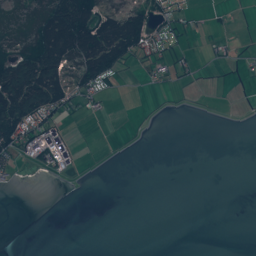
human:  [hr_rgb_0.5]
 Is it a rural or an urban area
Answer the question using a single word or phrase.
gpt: rural

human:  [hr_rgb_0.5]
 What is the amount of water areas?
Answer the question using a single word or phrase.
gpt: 12

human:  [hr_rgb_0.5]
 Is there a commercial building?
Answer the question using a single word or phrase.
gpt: yes

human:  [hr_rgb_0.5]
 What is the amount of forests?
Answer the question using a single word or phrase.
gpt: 23

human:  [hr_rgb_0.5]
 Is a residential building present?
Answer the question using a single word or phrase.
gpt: yes

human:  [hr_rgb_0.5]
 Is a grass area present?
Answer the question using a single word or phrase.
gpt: yes

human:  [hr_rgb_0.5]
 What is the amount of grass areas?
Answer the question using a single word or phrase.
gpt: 167

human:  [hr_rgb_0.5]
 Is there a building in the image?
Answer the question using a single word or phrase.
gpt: yes

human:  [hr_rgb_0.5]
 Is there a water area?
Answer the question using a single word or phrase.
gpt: yes

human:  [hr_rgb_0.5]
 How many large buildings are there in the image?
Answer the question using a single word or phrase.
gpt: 0

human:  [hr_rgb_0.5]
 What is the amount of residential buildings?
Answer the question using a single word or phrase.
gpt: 191

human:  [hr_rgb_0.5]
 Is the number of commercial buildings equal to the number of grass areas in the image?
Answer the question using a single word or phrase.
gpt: no

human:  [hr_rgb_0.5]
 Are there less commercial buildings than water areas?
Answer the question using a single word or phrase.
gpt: no

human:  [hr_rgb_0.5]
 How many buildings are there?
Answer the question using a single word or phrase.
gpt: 222

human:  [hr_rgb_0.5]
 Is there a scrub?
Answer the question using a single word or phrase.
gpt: yes

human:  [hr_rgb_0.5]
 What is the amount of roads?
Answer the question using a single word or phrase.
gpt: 127

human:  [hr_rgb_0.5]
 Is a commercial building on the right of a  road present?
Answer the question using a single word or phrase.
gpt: yes

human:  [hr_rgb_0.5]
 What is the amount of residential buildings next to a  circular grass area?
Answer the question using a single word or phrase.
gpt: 0

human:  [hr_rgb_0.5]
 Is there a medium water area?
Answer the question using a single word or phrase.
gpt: yes

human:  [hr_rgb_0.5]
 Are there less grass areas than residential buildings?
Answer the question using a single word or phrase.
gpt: yes

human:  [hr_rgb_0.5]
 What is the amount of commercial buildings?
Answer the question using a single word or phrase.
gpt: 28

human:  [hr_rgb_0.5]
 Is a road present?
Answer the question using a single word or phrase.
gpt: yes

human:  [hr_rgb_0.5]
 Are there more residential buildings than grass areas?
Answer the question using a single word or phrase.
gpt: yes

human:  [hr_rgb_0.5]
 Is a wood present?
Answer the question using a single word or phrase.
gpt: yes

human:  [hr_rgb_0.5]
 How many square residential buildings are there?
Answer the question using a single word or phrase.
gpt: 1

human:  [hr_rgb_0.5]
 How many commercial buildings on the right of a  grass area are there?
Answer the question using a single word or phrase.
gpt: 28

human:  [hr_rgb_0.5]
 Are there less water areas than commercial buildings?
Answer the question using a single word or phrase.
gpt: yes

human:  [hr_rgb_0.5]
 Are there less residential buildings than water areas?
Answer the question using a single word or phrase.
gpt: no

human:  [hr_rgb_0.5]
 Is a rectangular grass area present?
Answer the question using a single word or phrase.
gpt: yes

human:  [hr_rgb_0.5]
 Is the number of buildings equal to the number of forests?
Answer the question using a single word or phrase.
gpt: no

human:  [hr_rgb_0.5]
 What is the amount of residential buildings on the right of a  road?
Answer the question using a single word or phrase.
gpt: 191

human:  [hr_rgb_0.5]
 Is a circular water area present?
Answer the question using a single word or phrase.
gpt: yes

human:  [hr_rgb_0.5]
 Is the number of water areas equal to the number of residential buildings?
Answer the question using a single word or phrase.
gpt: no

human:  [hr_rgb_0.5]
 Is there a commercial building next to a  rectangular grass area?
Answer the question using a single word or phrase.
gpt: yes

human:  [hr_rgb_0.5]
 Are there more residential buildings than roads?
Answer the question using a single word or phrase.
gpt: yes

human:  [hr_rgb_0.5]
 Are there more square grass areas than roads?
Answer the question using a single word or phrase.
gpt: no

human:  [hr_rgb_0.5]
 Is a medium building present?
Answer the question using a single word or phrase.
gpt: yes

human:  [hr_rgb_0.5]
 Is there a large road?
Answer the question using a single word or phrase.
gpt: no

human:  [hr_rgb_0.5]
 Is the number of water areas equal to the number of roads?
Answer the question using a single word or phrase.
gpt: no

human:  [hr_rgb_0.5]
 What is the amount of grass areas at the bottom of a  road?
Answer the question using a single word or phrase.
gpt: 167

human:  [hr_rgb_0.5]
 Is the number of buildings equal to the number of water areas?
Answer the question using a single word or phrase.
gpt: no

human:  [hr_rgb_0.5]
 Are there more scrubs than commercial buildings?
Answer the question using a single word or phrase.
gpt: yes

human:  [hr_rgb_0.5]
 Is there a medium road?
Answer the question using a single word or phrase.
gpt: no

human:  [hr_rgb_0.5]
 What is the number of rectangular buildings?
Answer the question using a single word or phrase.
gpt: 173

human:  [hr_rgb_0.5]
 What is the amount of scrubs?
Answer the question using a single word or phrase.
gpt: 31

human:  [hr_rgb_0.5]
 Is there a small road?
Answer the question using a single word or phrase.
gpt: yes

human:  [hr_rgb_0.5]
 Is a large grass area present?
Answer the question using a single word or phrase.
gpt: yes

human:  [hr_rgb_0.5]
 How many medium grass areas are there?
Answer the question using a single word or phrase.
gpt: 25

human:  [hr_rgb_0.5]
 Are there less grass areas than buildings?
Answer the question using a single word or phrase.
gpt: yes

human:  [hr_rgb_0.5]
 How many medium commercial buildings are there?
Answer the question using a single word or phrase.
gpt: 6

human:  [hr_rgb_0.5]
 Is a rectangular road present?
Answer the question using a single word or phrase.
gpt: no

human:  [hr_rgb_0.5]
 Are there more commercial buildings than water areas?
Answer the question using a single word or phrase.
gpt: yes

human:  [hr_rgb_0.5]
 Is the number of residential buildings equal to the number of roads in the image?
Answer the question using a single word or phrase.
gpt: no

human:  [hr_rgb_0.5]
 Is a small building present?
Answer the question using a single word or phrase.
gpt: yes

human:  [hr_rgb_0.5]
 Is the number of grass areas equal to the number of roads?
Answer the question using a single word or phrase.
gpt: no

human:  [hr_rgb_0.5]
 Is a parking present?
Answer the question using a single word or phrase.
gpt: yes

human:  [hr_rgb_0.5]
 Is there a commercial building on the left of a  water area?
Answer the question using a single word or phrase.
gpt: yes

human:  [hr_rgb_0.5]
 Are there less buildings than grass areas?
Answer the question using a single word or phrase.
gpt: no

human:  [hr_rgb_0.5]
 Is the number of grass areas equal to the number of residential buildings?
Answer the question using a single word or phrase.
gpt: no

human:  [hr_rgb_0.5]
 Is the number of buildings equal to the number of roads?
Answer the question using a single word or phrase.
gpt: no

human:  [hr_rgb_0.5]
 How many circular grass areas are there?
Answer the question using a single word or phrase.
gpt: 0

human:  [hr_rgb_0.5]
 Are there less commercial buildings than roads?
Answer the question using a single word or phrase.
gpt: yes

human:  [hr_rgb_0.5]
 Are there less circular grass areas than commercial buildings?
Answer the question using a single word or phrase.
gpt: yes

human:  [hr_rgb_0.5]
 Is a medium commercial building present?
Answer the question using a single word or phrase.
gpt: yes